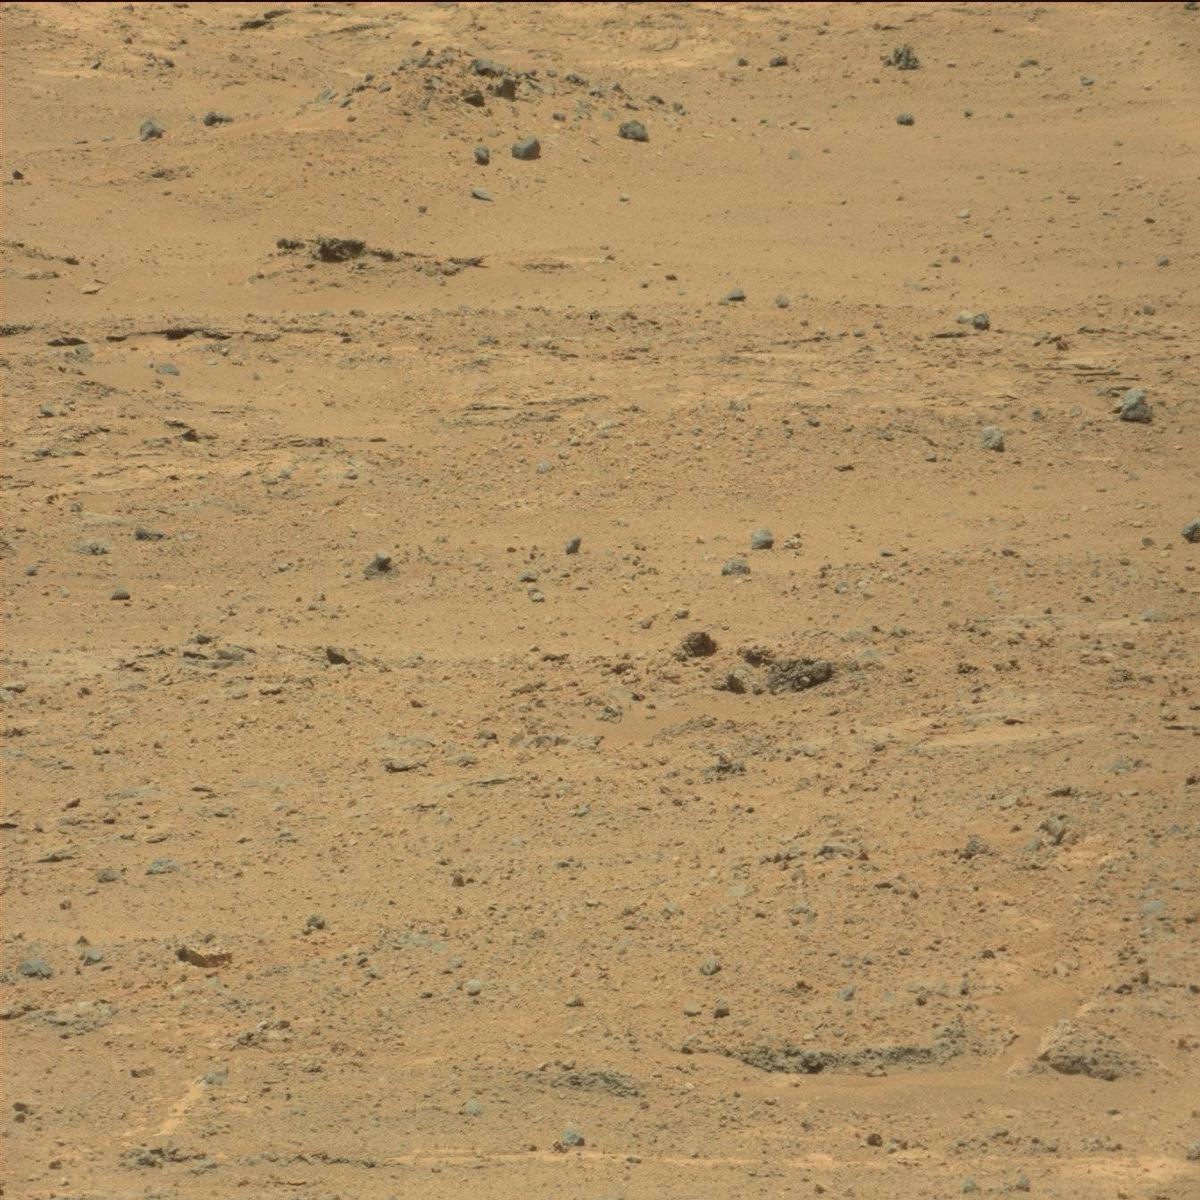
Terrain classes present: Bedrock, Rock, Sand / Soil